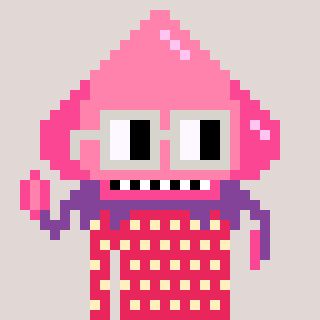
a pixel art character with square light gray glasses, a squid-shaped head and a redpinkish-colored body on a warm background